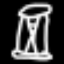
Label: hourglass